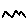
Label: zigzag